五年级 · 立体几何学
一盒牛下长 20 厘米、宽 10 厘米、高 5 厘米, 现在将四盒饼干包成一包, 如果按照下图的摆放方式将四盒饼干包成一包至少要用（）平方厘米的包装纸。（接头处忽略不计）

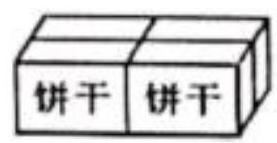
A. 2800
B. 2200
C. 3000
D. 4000

答案: B
解析: 解$\mathrm{B}$

【分析】观察题目可知, 拼成之后的长方体长是 $(20 \times 2)$ 厘米, 宽是 $(10 \times 2)$ 厘米, 高是 5 厘米。根据长方体表面积公式即可求出需要多少包装纸。

【详解】 $20 \times 2=40$ (厘米)

$10 \times 2=20$ (厘米)

$40 \times 20 \times 2+40 \times 5 \times 2+20 \times 5 \times 2$
$=1600+400+200$

$=2200$ (平方厘米)

所以至少要用 2200 平方厘米的包装纸。

故答案为: B

【点睛】此题主要考查长方体表面积公式的灵活运用, 关键是熟记公式。